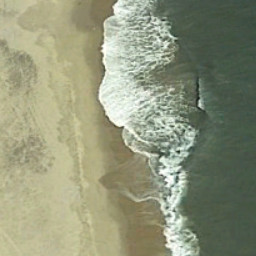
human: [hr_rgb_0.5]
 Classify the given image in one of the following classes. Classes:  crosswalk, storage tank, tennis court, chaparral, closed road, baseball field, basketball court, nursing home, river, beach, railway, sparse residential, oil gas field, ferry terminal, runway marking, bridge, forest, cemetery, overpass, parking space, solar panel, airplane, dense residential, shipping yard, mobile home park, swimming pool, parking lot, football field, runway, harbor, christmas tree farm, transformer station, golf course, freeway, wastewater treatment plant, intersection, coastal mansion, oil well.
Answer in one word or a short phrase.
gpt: beach